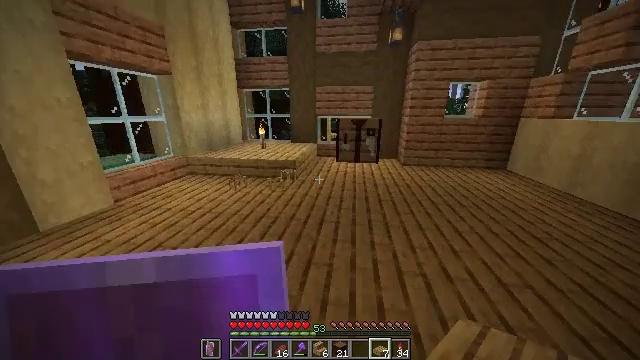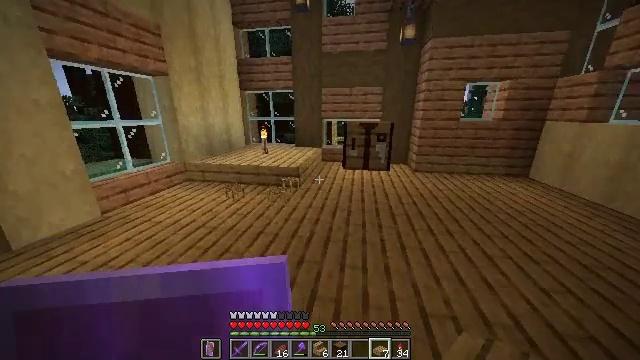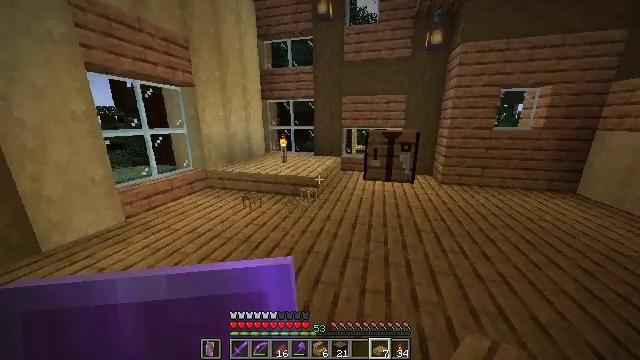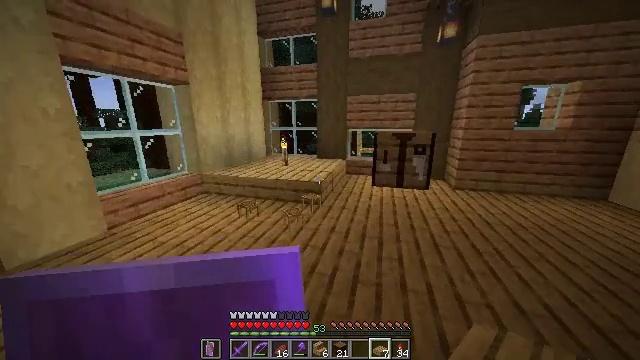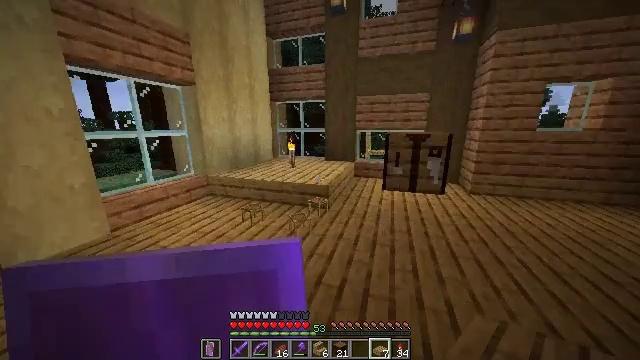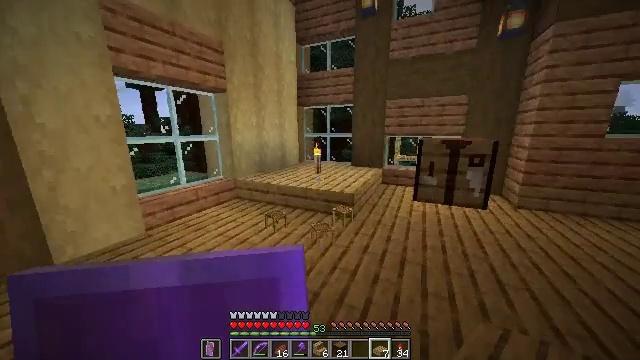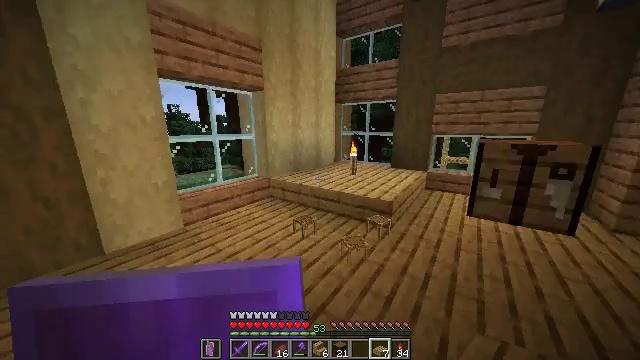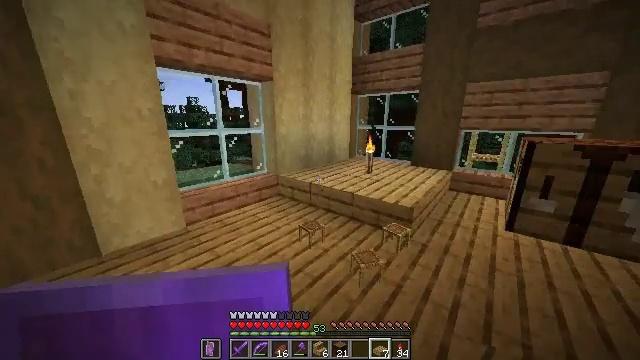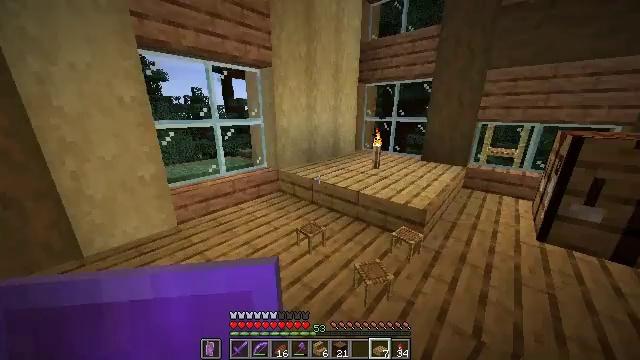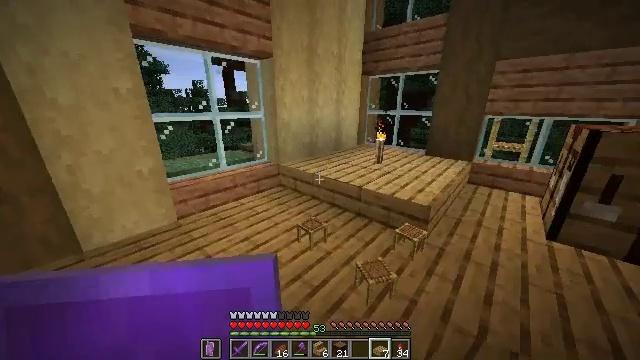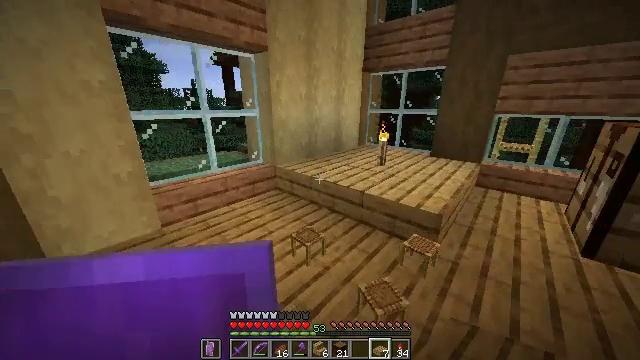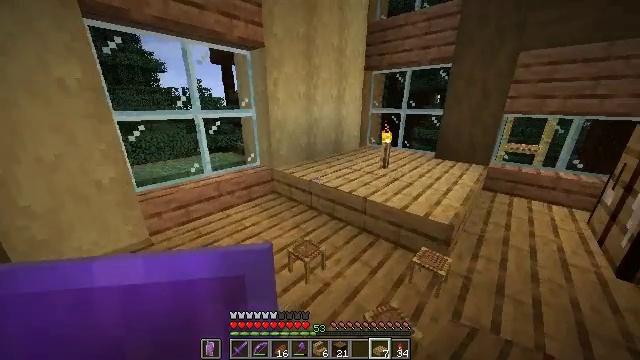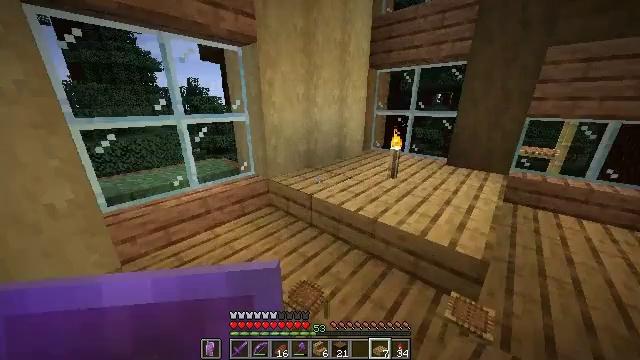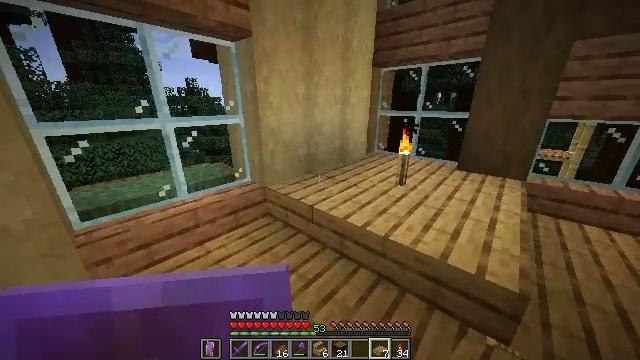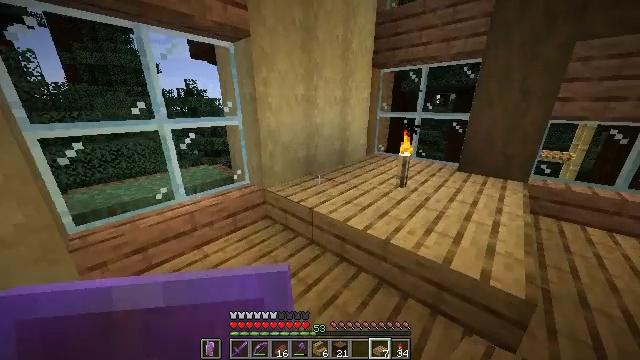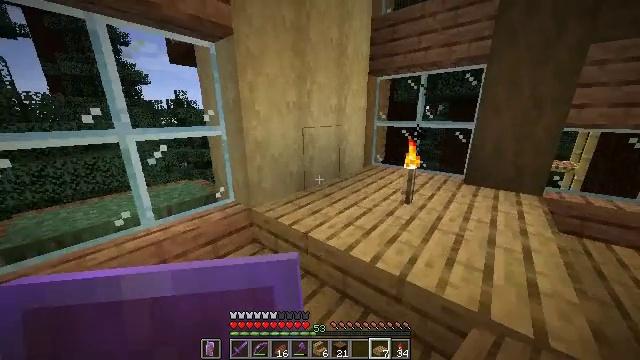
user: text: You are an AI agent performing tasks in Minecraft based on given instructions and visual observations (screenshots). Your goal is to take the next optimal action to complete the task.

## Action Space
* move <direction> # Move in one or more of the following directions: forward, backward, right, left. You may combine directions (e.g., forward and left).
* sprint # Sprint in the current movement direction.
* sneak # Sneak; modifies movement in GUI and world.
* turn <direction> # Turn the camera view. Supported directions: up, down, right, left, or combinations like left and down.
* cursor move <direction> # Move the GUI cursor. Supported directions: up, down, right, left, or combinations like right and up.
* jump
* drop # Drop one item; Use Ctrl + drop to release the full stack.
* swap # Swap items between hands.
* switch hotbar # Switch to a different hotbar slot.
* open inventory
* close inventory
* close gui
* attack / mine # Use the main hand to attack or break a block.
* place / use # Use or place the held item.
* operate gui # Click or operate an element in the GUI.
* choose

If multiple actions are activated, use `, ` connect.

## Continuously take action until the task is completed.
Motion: motion action
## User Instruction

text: Harvest the spruce log from a tree trunk.
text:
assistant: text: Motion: move forward, sprint, turn left
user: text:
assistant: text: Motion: move forward, sprint, turn left and up
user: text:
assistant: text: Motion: move forward, sprint
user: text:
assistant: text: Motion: move forward, sprint, turn left
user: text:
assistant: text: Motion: move forward, sprint, turn left and up
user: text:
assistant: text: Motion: move forward, sprint, turn left
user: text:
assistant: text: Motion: move forward, sprint, turn left and down
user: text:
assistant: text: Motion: move forward, sprint, turn left and down
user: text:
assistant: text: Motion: move forward, sprint, turn down
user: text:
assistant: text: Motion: move forward, sprint
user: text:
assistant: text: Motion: move forward, sprint
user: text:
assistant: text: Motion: move forward, sprint
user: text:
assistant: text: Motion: move forward, sprint
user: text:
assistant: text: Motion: move forward, sprint
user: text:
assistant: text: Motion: move forward, sprint, turn right and up
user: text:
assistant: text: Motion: move forward, sprint, turn right and up
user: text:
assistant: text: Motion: move forward, sprint, turn right and up
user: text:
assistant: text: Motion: move forward, sprint, turn right and up
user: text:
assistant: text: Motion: move forward, sprint, turn right and up
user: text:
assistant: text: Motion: move forward, turn right and up
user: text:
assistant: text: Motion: turn right and up
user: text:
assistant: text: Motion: turn right and up
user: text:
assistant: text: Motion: turn right and up
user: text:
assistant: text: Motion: turn right and up
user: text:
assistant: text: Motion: turn up
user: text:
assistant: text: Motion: no_op
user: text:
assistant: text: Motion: move back
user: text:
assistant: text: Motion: move back
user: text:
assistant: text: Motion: move back
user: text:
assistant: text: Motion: move back and move right